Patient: sex F, age 60
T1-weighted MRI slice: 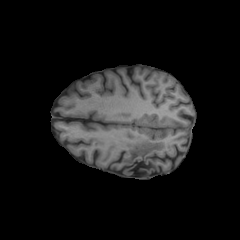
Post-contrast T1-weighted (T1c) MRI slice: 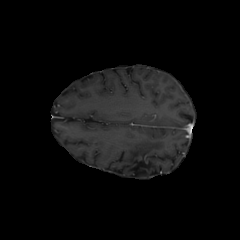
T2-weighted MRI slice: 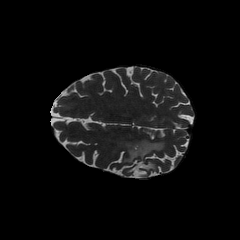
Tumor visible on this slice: yes
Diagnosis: Glioblastoma, IDH-wildtype
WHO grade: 4